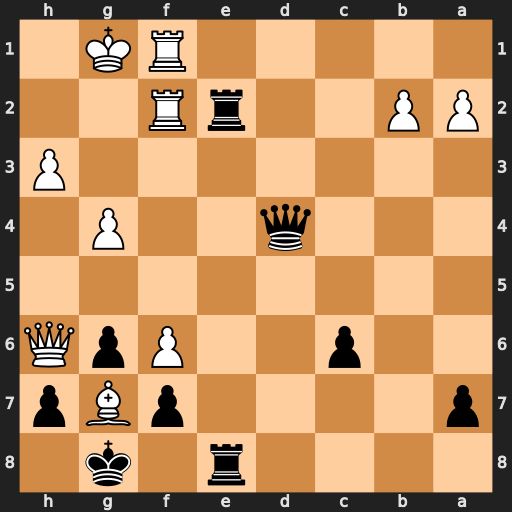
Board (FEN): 4r1k1/p4pBp/2p2PpQ/8/3q2P1/7P/PP2rR2/5RK1
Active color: b
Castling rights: -
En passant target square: -
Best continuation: Rxf2 Rxf2 Re1+ Kg2 Qd5+